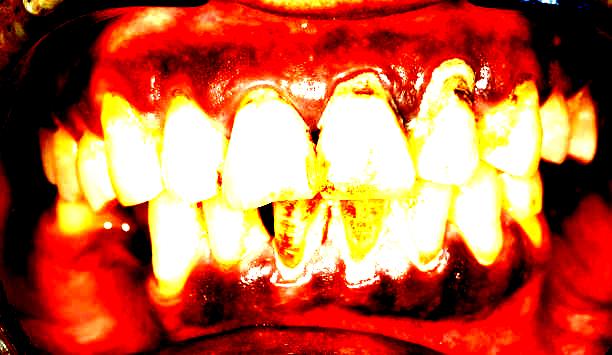
Condition: Gingivitis